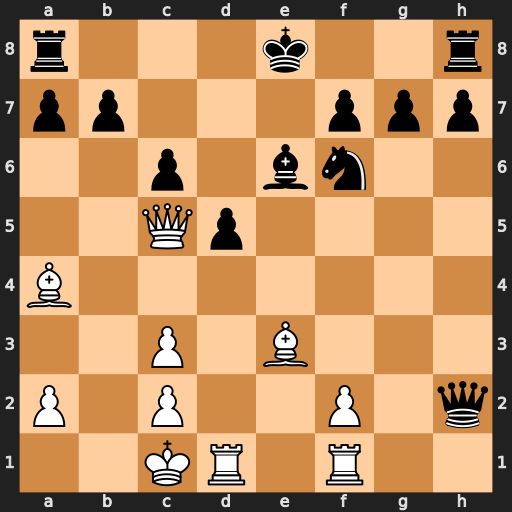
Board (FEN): r3k2r/pp3ppp/2p1bn2/2Qp4/B7/2P1B3/P1P2P1q/2KR1R2
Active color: w
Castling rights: kq
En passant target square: -
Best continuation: Bxc6+ bxc6 Qxc6+ Nd7 Qxa8+